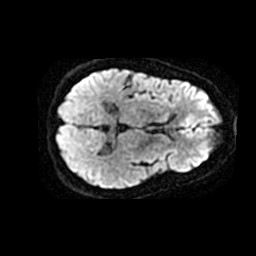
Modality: TRACE
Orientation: axial
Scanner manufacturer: ge
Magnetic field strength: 1.5 T
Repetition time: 7.5 s
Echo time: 0.0964 s